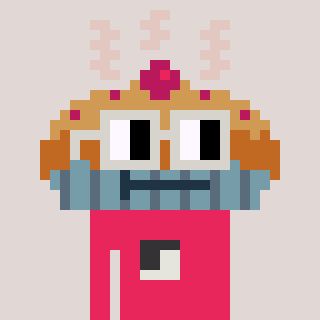
a pixel art character with square light gray glasses, a pie-shaped head and a redpinkish-colored body on a warm background